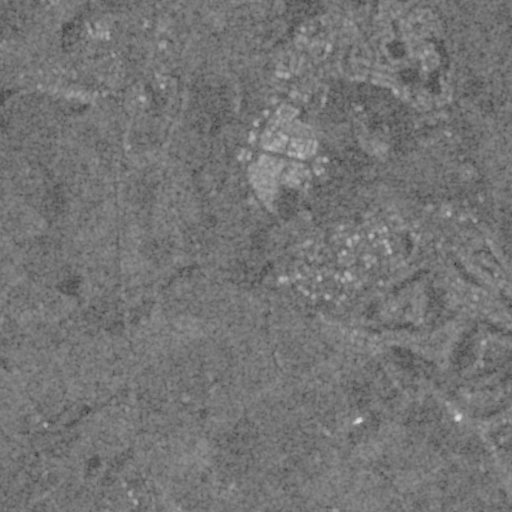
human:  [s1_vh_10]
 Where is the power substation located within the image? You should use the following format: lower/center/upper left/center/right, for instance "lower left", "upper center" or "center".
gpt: The power substation is located in the upper right of the image.
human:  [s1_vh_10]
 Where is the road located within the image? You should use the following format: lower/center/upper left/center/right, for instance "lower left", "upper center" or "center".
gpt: There is no road in the image.

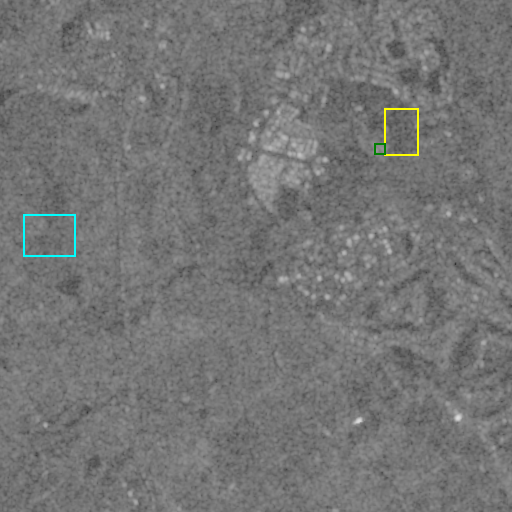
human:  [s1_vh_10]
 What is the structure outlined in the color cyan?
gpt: The structure outlined in cyan is a crop field.
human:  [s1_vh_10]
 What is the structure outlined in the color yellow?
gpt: The structure outlined in yellow is a park.
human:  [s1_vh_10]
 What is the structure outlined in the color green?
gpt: The structure outlined in green is a power substation.
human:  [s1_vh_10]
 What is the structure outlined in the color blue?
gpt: There is no blue outline.